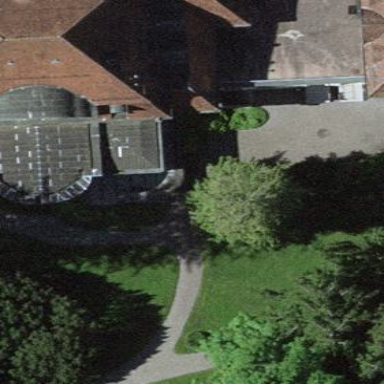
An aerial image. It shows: Historic manor building.